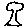
Label: tree